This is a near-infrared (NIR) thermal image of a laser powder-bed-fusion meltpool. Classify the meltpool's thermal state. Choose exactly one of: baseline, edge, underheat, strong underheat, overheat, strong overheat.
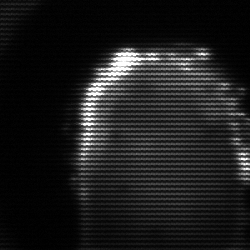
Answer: baseline